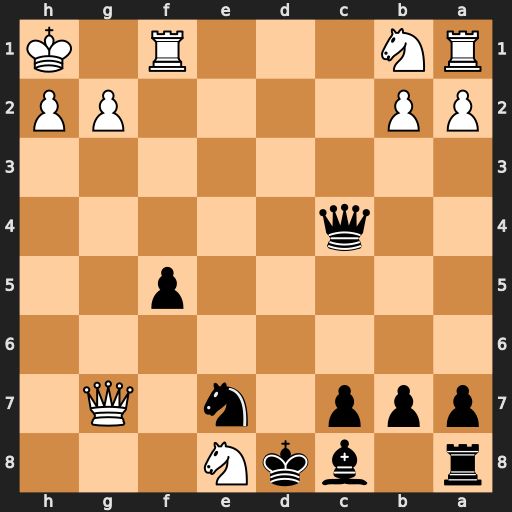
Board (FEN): r1bkN3/ppp1n1Q1/8/5p2/2q5/8/PP4PP/RN3R1K
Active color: b
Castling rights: -
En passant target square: -
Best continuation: Qxf1#